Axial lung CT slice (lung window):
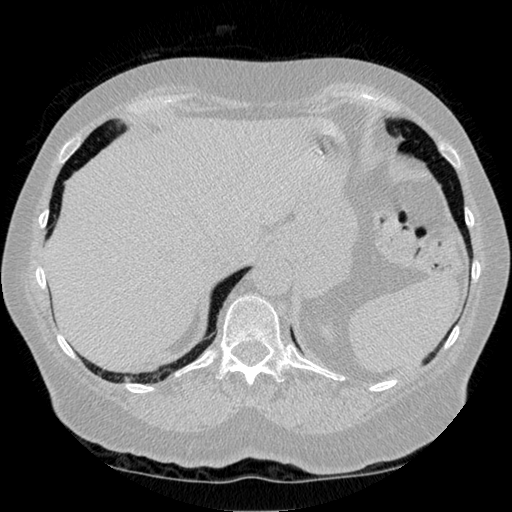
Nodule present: no